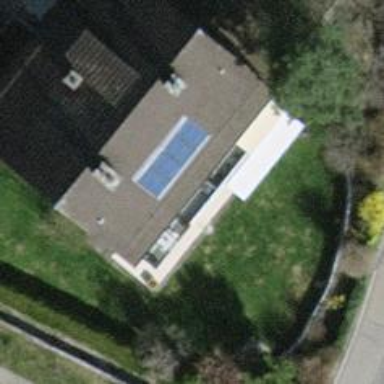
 consisting of solar photovoltaic panels."